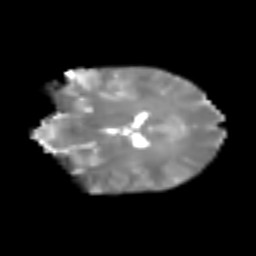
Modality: T2w
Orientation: coronal
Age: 23
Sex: male
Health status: healthy